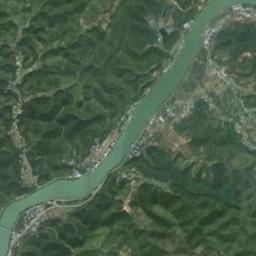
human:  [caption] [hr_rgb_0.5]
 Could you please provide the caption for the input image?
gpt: The river is surrounded by trees .

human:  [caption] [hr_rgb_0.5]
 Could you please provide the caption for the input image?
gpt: The river goes through mountains with green plants .

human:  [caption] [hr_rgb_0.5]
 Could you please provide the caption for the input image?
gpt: A winding, Light green river, With green mountains on both sides, And many buildings along the river bank .

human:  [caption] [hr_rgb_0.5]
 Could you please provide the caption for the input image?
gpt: The green river goes through the mountainous area covered with vegetation and some residential areas are next to the river .

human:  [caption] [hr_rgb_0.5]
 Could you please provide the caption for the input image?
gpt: There are many buildings and green forests near the river .